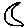
Label: moon